This plot shows a bearing's acceleration signal over time (raw waveform). Based on the visible evidence, which condition applies: normal, inner_race, outer_race, ball?
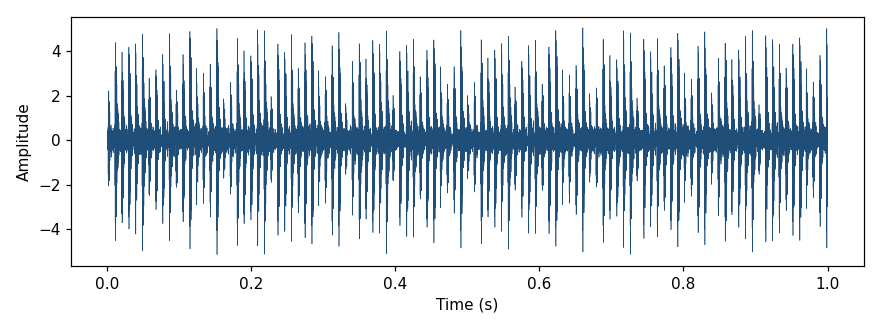
Answer: outer_race